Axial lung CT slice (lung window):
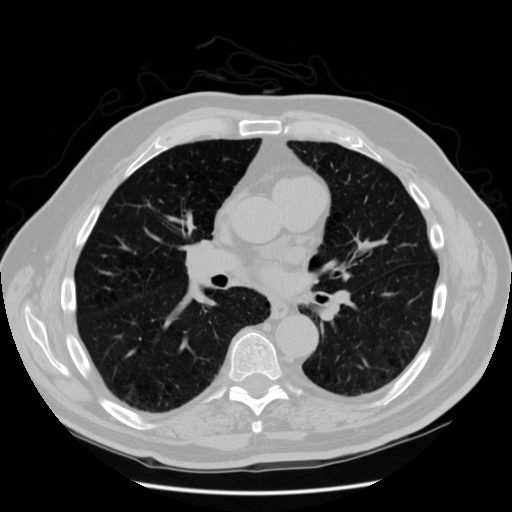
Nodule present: no